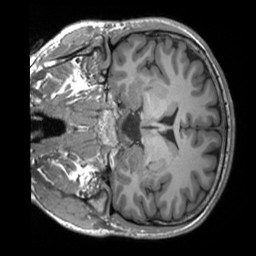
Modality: T1w
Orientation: coronal
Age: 28
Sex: male
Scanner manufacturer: siemens
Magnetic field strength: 3 T
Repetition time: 2.3 s
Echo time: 0.00232 s